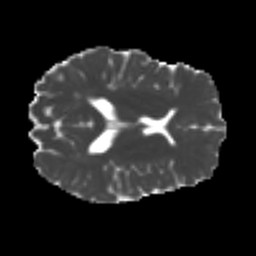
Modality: MD
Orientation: axial
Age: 25
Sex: female
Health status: ill
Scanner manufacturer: siemens
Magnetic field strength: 3 T
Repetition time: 6.5 s
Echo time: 0.062 s